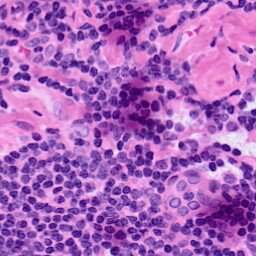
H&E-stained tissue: LymphNode